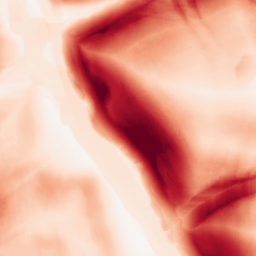
Category: morphological
Decomposition family: morphological_square
Decomposition parameters: operation: gradient
size: 20
Upsampling method: quadratic
Upsampling parameters: scale: 8
Upsampling scale: 8